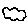
Label: cloud